Current action and preconditions to check: trajectory_clear

Your task: For each precondition in the list above, predict whether it will hold at this action.

Consider the current scene as observed from the mobile robot's camera, and analyze the predicted future states of all dynamic agents (e.g., people, animals, vehicles, or any moving entities) within the NEXT SECOND.

IMPORTANT: Only answer "very likely" if you are absolutely certain—based on strong, clear evidence—that a dynamic agent will violate the precondition in the predicted future state. Do NOT answer "very likely" for unlikely, ambiguous, or low-probability risks.

Ask yourself for each precondition: Is there a high probability, with clear and convincing evidence, that the predicted future states of any dynamic agent will interfere with the predicted future state of the currently executing action within the NEXT SECOND, causing that precondition to fail?

Assess the risk level based on these predictions. Use "likely" or "very likely" if motions create a clear risk of interference.

Use "neutral" or "improbable" if agents are nearby but their predicted paths are clearly diverging or non-conflicting.

Failure Risk Categories: "very improbable", "improbable", "neutral", "likely", "very likely"

Answer Format: Output ONLY the probability_of_failure value from these categories: "very improbable", "improbable", "neutral", "likely", "very likely"

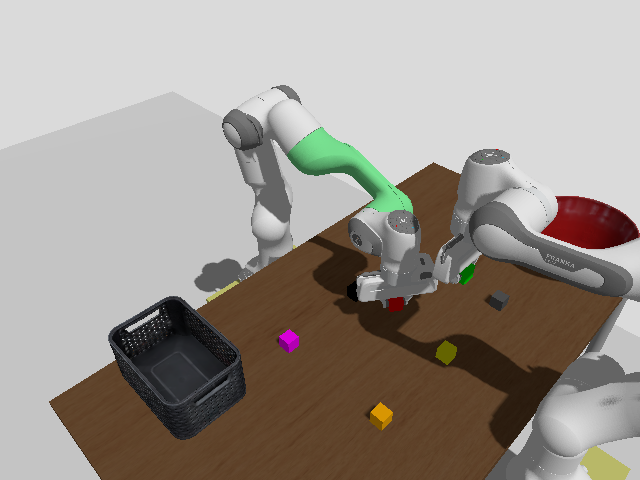

Answer: improbable